Interaction volume radius: 5 \u00c5
Interaction volume height: 10 \u00c5
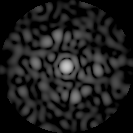
Disorder parameter: 0.8919